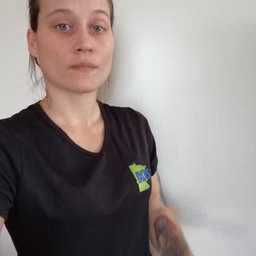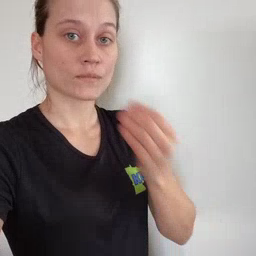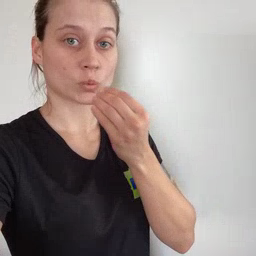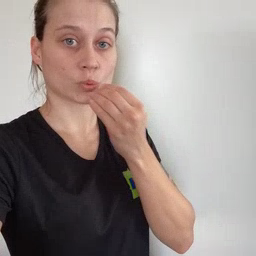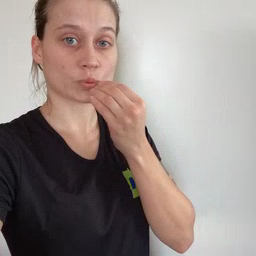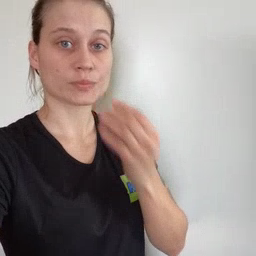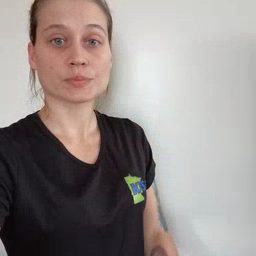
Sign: food